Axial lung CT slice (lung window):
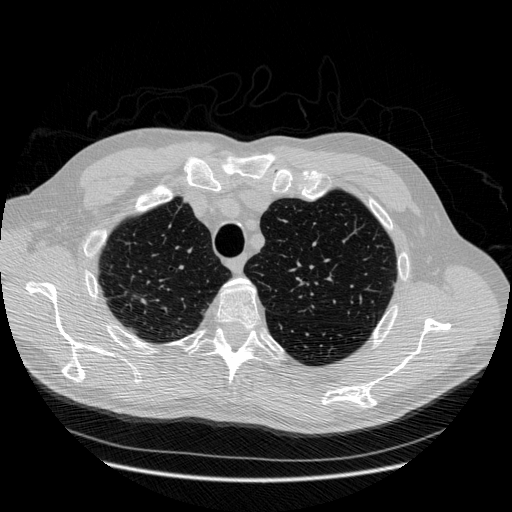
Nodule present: no